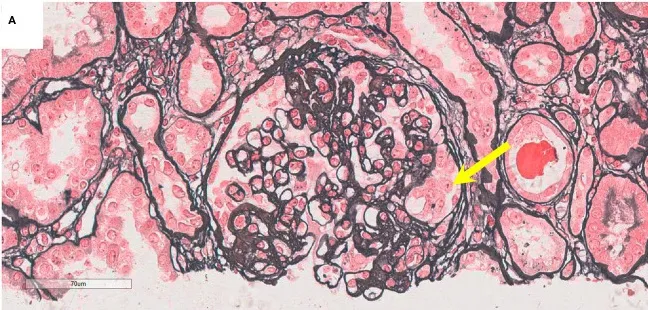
Pathology presentation of patients V-6 and IV-5. (A) Patient V-6: light microscopy showed segmental sclerosis and podocyte hypertrophy (yellow arrow), by periodic acid-silver methenamine (PASM) staining; original magnification: 200X.
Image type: pathology (methenamine_silver)